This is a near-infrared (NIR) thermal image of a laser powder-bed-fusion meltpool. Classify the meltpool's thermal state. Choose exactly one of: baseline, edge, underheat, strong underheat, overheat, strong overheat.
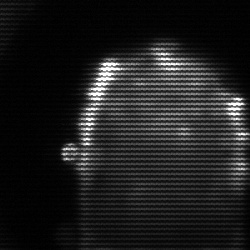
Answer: baseline